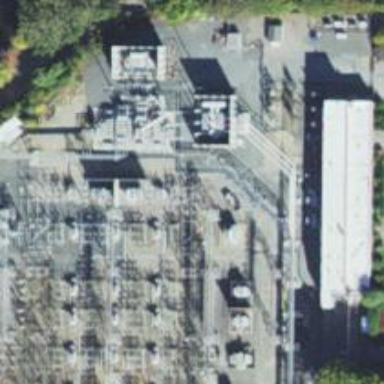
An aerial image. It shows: Switch used for power control.